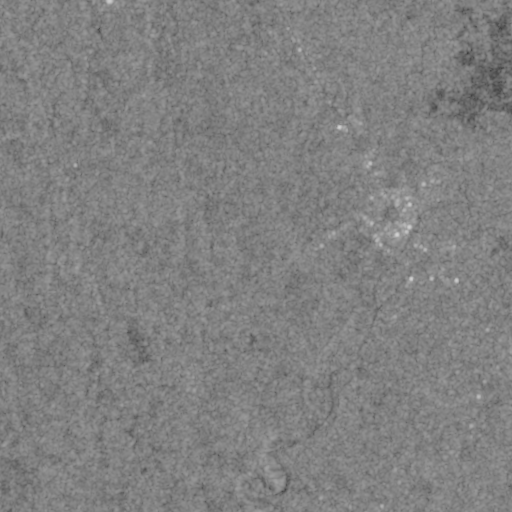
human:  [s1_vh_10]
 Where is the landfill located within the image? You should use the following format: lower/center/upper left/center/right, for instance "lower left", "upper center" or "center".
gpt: The landfill is located in the upper left of the image.
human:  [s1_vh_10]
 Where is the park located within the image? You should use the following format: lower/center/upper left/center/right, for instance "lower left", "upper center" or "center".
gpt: There is no park in the image.

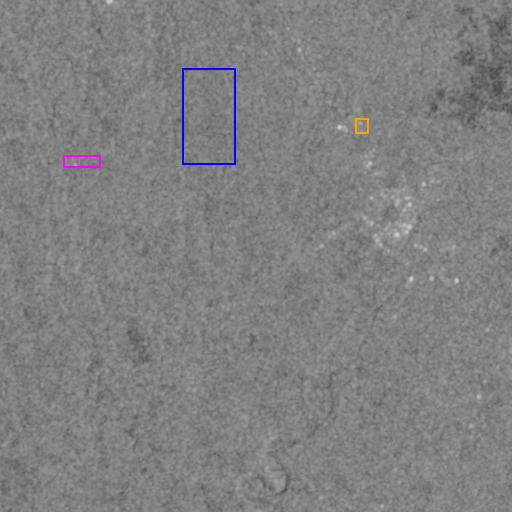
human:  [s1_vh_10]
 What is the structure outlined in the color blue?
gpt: The structure outlined in blue is a crop field.
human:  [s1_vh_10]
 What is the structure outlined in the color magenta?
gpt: The structure outlined in magenta is a landfill.
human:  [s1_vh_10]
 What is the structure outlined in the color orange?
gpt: The structure outlined in orange is a park.
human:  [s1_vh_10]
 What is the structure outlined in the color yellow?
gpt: There is no yellow outline.